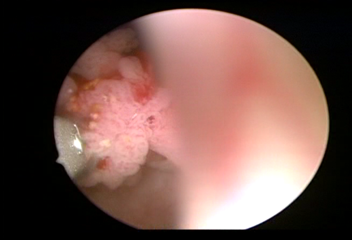
Modality: WLC
Class: Malignant
Subclass: LowGradePapillary
Lesion: L1
Stage: Ta
Morphology: Papillary
Bladder cancer association: Yes
Annotated structures: Tumor